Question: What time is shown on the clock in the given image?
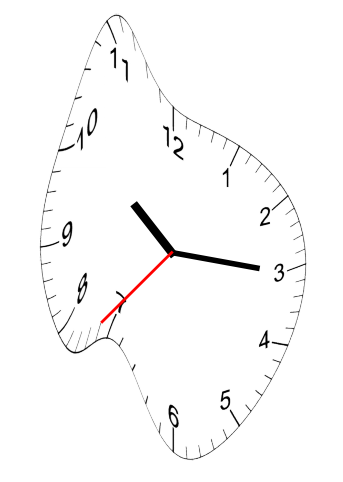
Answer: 10:15:37